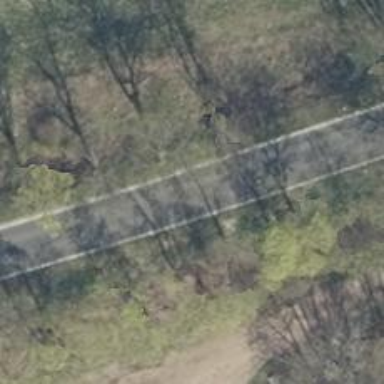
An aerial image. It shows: Secondary road with asphalt surface.